Question: I am trying to add a CSS button to my code, but the background colour of the button is not changing.
Here is my CSS code for the button:
'''
.button {
background-color: red;
border: solid;
color: black;
padding: 15px 32px;
text-align: center;
text-decoration: none;
display: inline;
font-size: 16px;
-moz-appearance: button;
-webkit-appearance: button;
text-decoration: none;
}
'''
Here is the HTML code I currently have:
'''
<div>
<a href="names.html" class="button">Click here</a>
</div>
'''
The background of the button remains the standard white colour no matter what I set the 'background-color' to. This is the current button, but I would like to change the background.

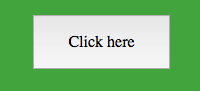
Answer: This is exactly your code. How you can see it works.
I think in your project is another CSS which overwrites your background-color.
You can use the developer tools (F12) to check which part of your CSS is responsible for the background-color.
<URL>
<URL>
'''
.button {
background-color: red;
border: solid;
color: black;
padding: 15px 32px;
text-align: center;
text-decoration: none;
display: inline;
font-size: 16px;
-moz-appearance: button;
-webkit-appearance: button;
text-decoration: none;
}
'''
'''
<div>
<a href="names.html" class="button">Click here</a>
</div>
'''